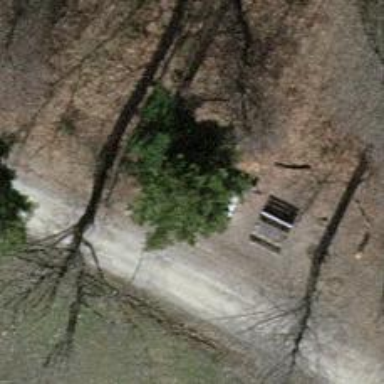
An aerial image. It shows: BBQ amenity.